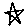
Label: star